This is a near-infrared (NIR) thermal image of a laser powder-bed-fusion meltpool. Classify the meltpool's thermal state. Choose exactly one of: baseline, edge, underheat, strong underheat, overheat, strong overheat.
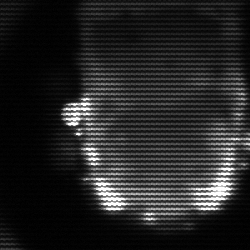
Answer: baseline